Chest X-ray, PA view. Patient: 46 years old, sex M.
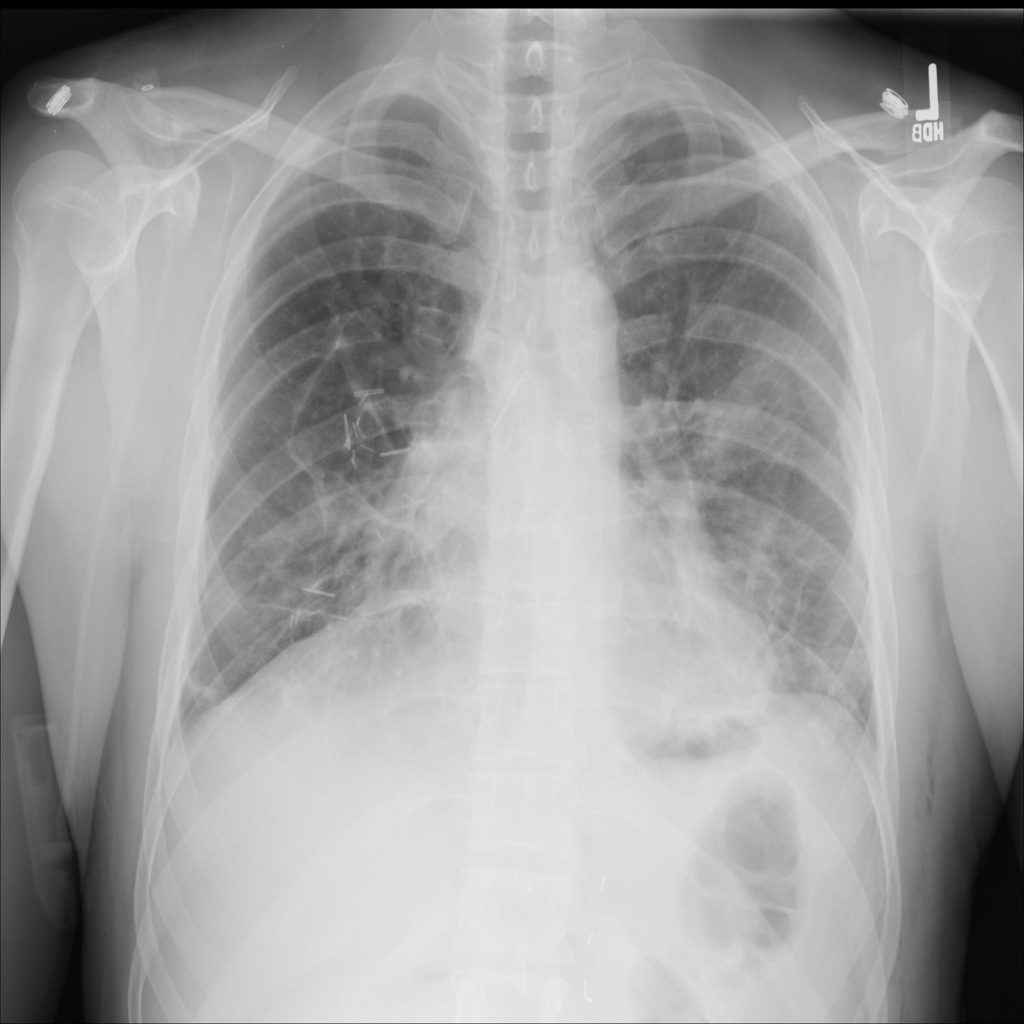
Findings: Emphysema